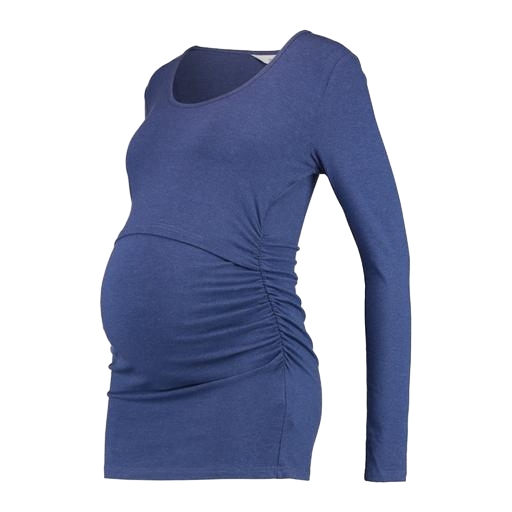
blue maternity/nursing top, blue maternity navy spacedye, blue maternity top embroidery, white background